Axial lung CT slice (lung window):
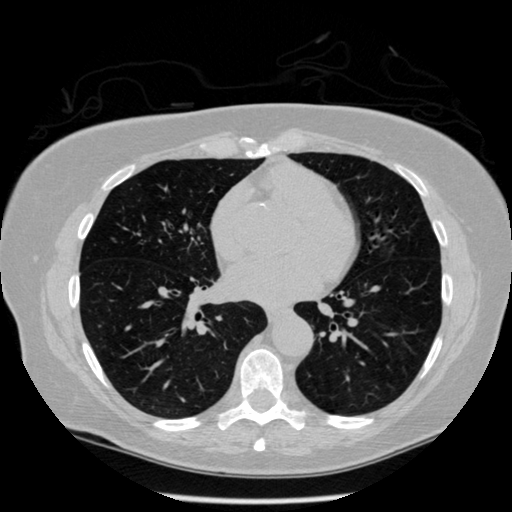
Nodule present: no